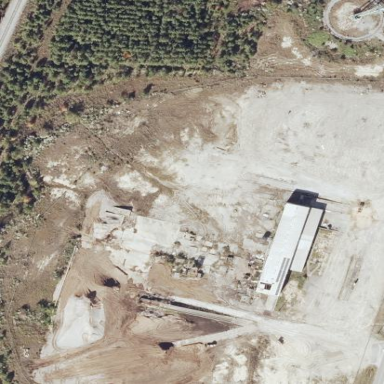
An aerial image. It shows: Brownfield site.